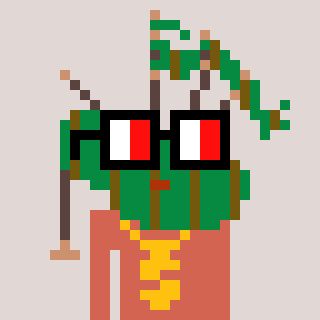
a pixel art character with square glasses with black frames and red eyes, a bagpipe-shaped head and a peachy-colored body on a warm background